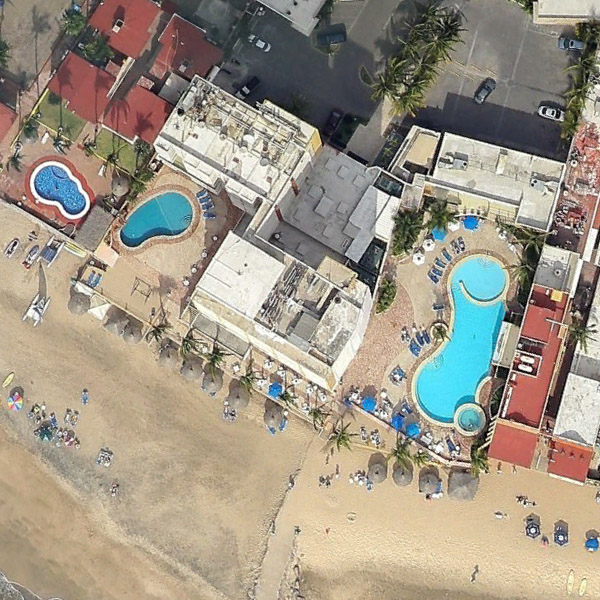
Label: Resort